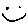
Label: smiley face